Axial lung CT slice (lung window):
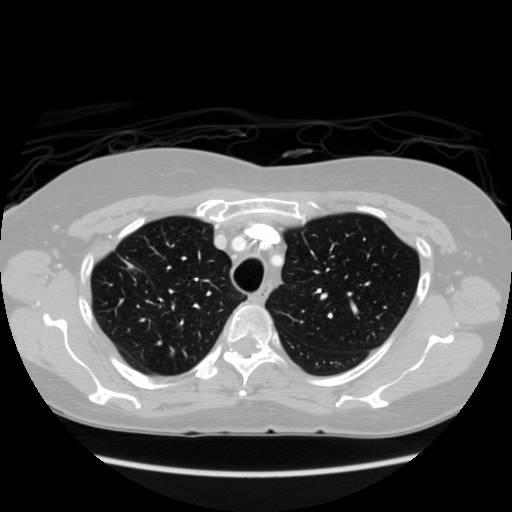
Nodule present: no